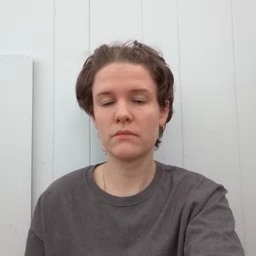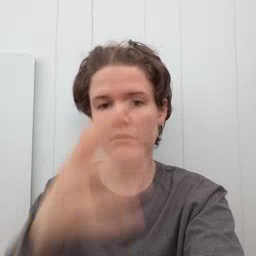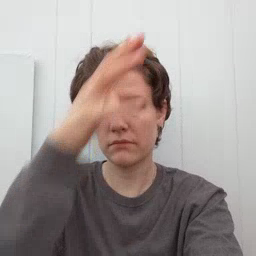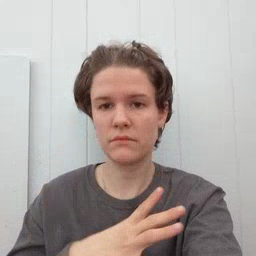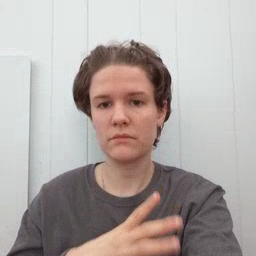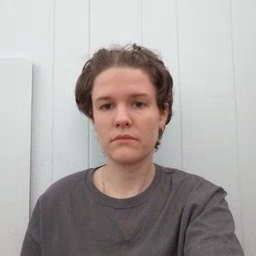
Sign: man